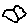
Label: bird